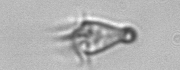
Label: Paratontonia_gracillima